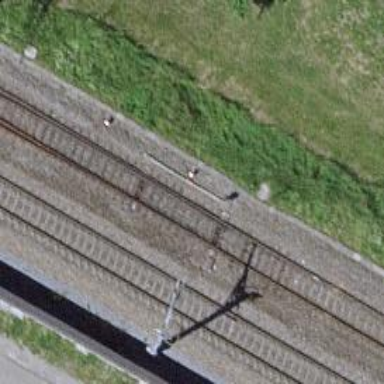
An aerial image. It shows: Railway switch.